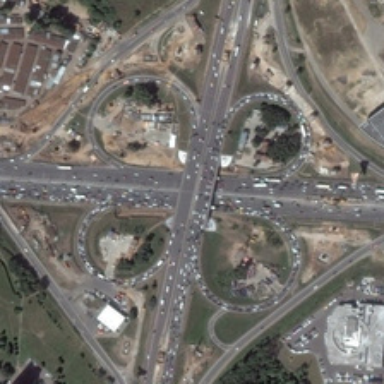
Many cars are running on a viaduct .